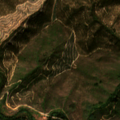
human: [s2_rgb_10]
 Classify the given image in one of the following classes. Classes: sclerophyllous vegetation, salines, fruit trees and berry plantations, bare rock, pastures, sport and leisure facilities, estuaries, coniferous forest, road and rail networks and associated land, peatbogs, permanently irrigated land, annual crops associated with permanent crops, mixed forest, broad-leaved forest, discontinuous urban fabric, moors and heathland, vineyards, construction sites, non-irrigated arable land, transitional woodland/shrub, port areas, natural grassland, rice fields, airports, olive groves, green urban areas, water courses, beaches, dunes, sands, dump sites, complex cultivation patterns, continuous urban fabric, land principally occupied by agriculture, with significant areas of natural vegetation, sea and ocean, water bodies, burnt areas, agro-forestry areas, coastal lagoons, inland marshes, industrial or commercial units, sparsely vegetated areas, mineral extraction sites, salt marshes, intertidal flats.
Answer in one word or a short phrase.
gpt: broad-leaved forest, sclerophyllous vegetation, transitional woodland/shrub